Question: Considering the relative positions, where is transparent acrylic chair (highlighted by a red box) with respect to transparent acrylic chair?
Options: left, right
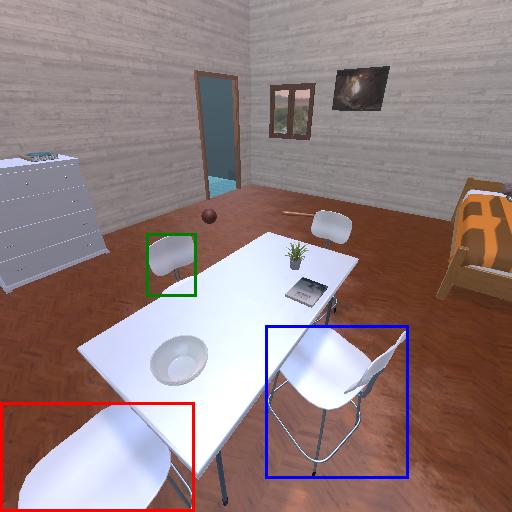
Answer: left